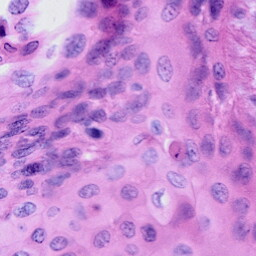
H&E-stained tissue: Cervix